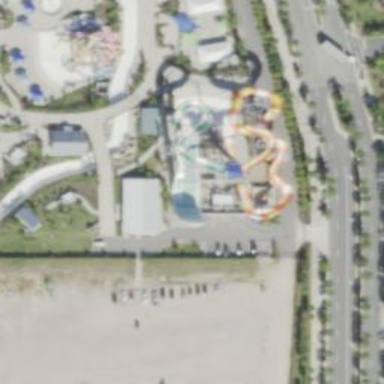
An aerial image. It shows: Family rafting water slide attraction.